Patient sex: F
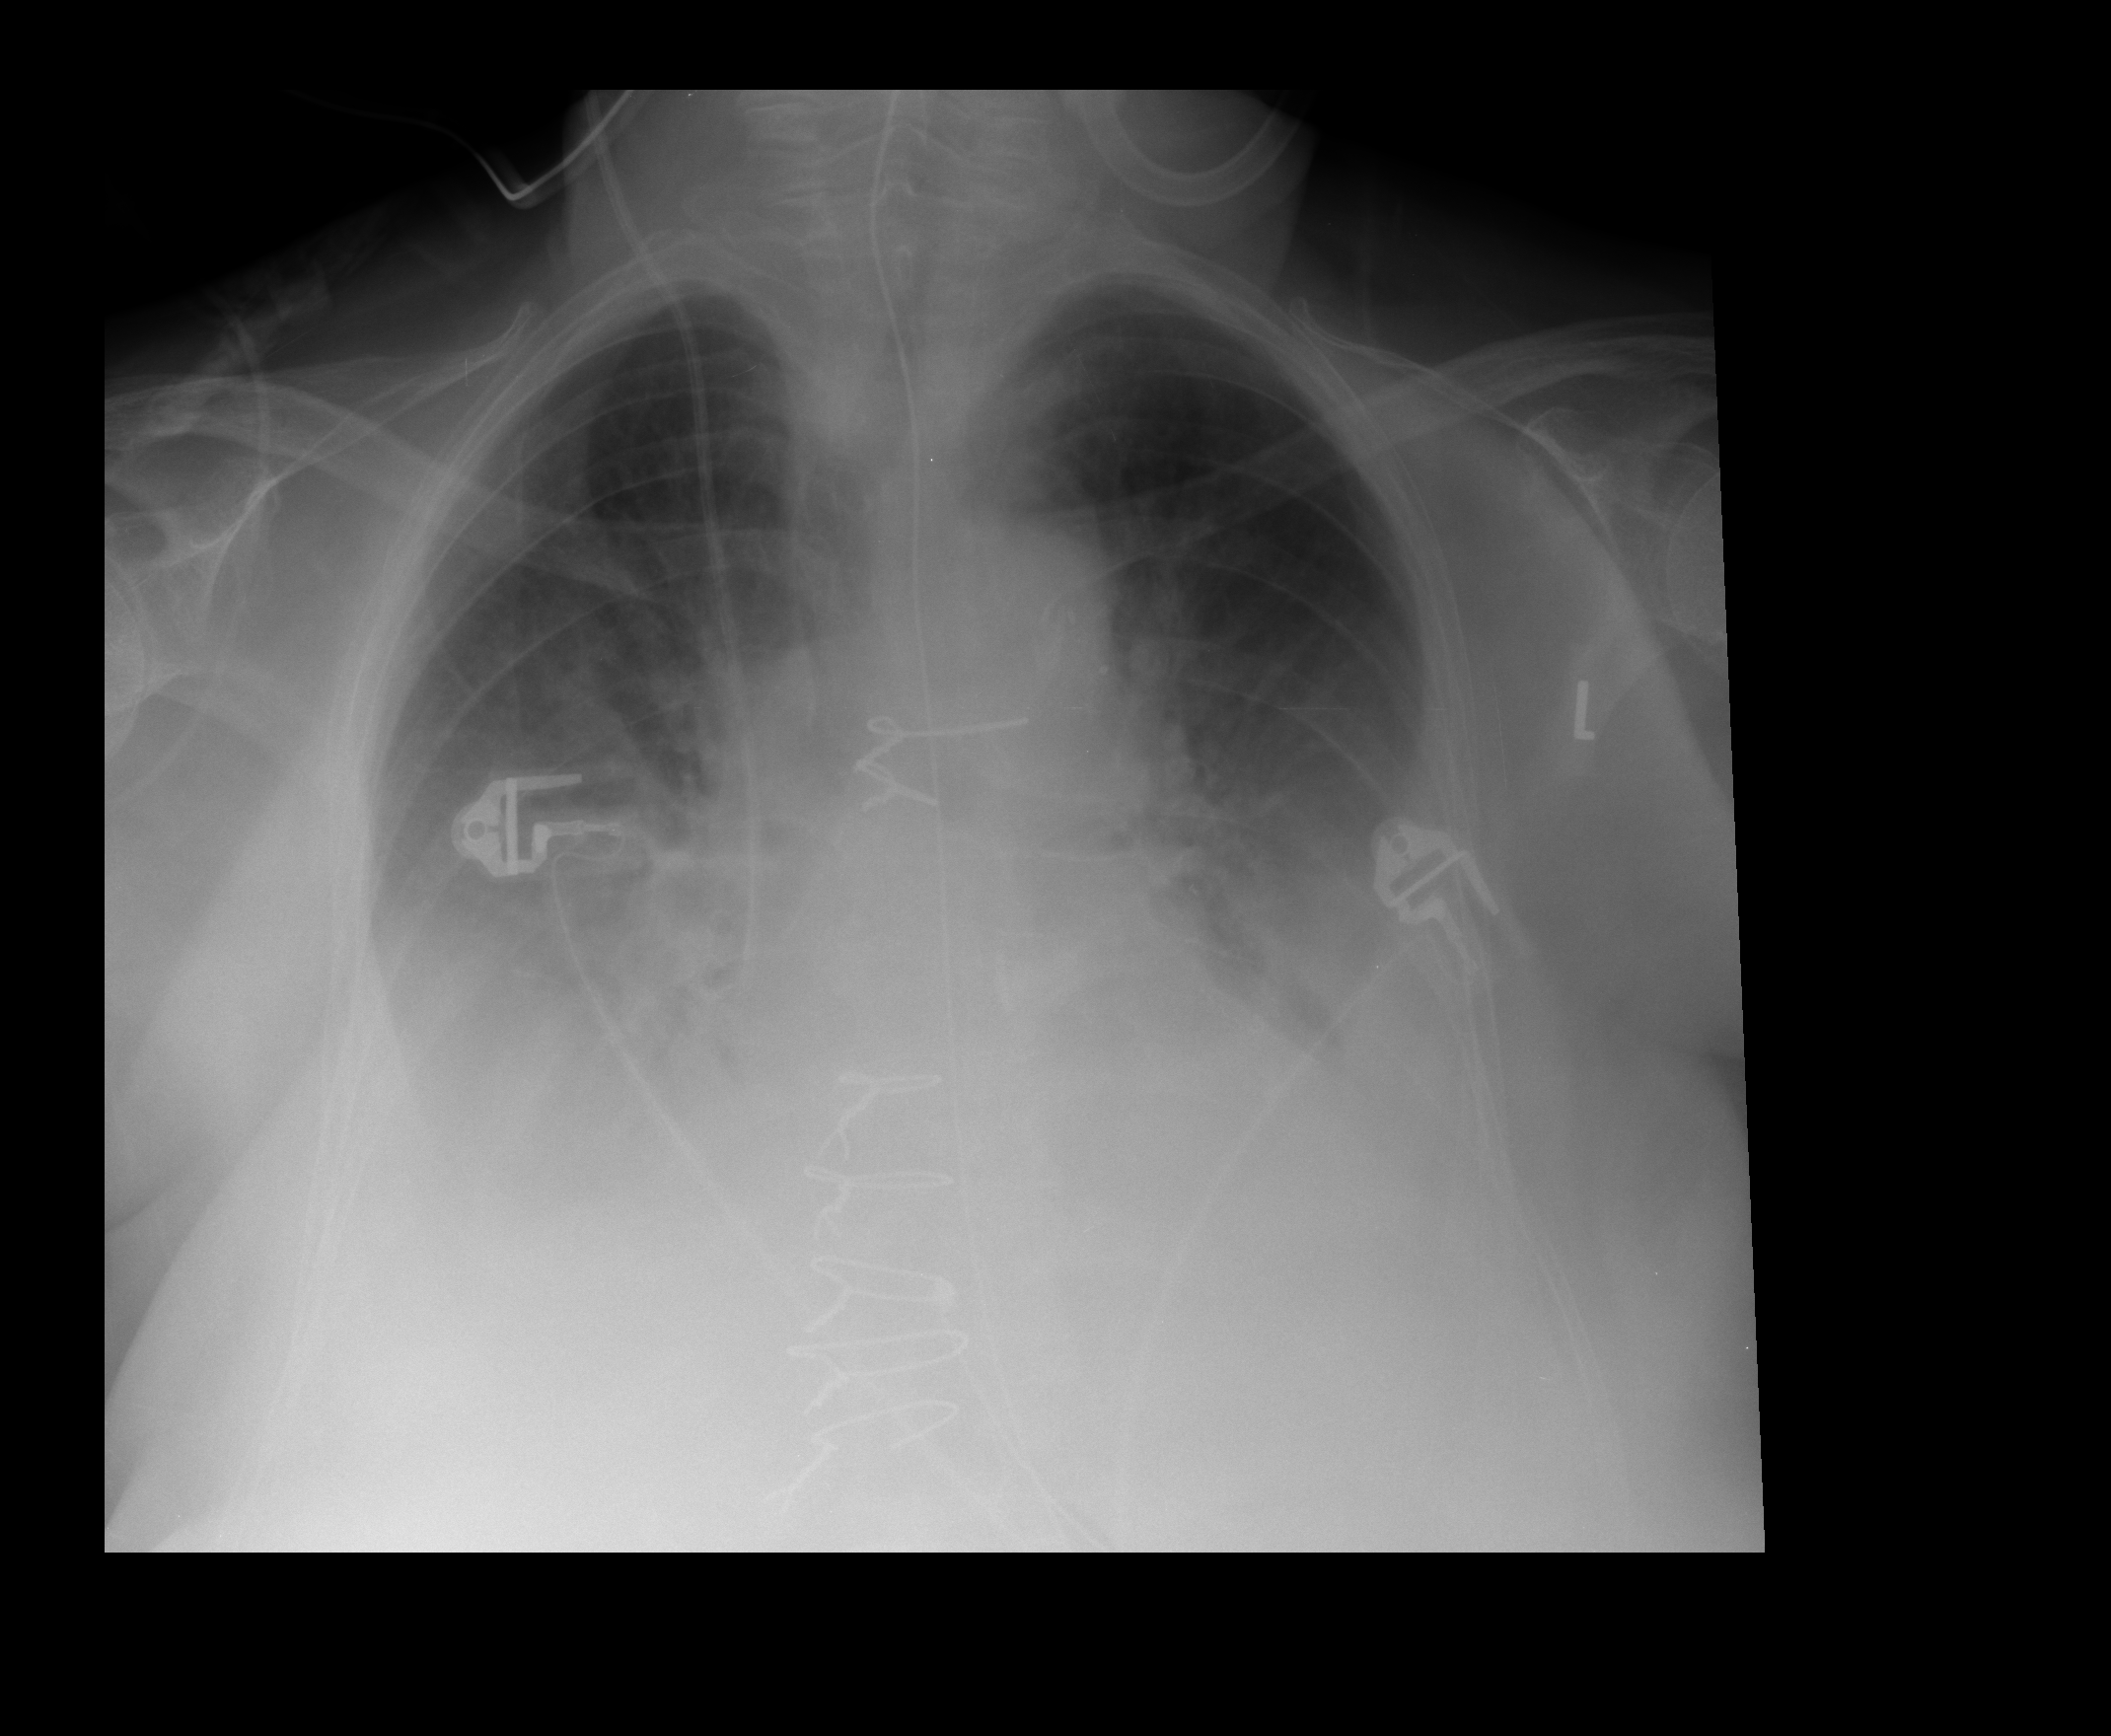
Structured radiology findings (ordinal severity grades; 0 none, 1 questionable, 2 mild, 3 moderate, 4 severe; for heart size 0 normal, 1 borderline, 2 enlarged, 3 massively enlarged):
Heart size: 1
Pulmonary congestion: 2
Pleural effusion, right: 3
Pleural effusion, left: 3
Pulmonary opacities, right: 0
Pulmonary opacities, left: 0
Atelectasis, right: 2
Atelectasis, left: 2